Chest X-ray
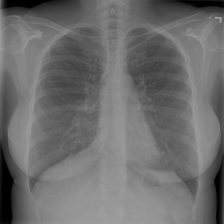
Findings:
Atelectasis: negative
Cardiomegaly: negative
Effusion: negative
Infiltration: negative
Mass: negative
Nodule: negative
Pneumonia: negative
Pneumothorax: negative
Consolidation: negative
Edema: negative
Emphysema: negative
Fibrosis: negative
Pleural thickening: negative
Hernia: negative